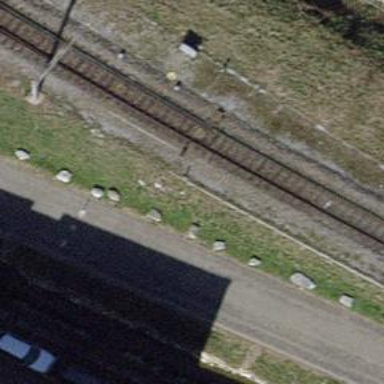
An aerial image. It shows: Railway switch.